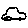
Label: car